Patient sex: M
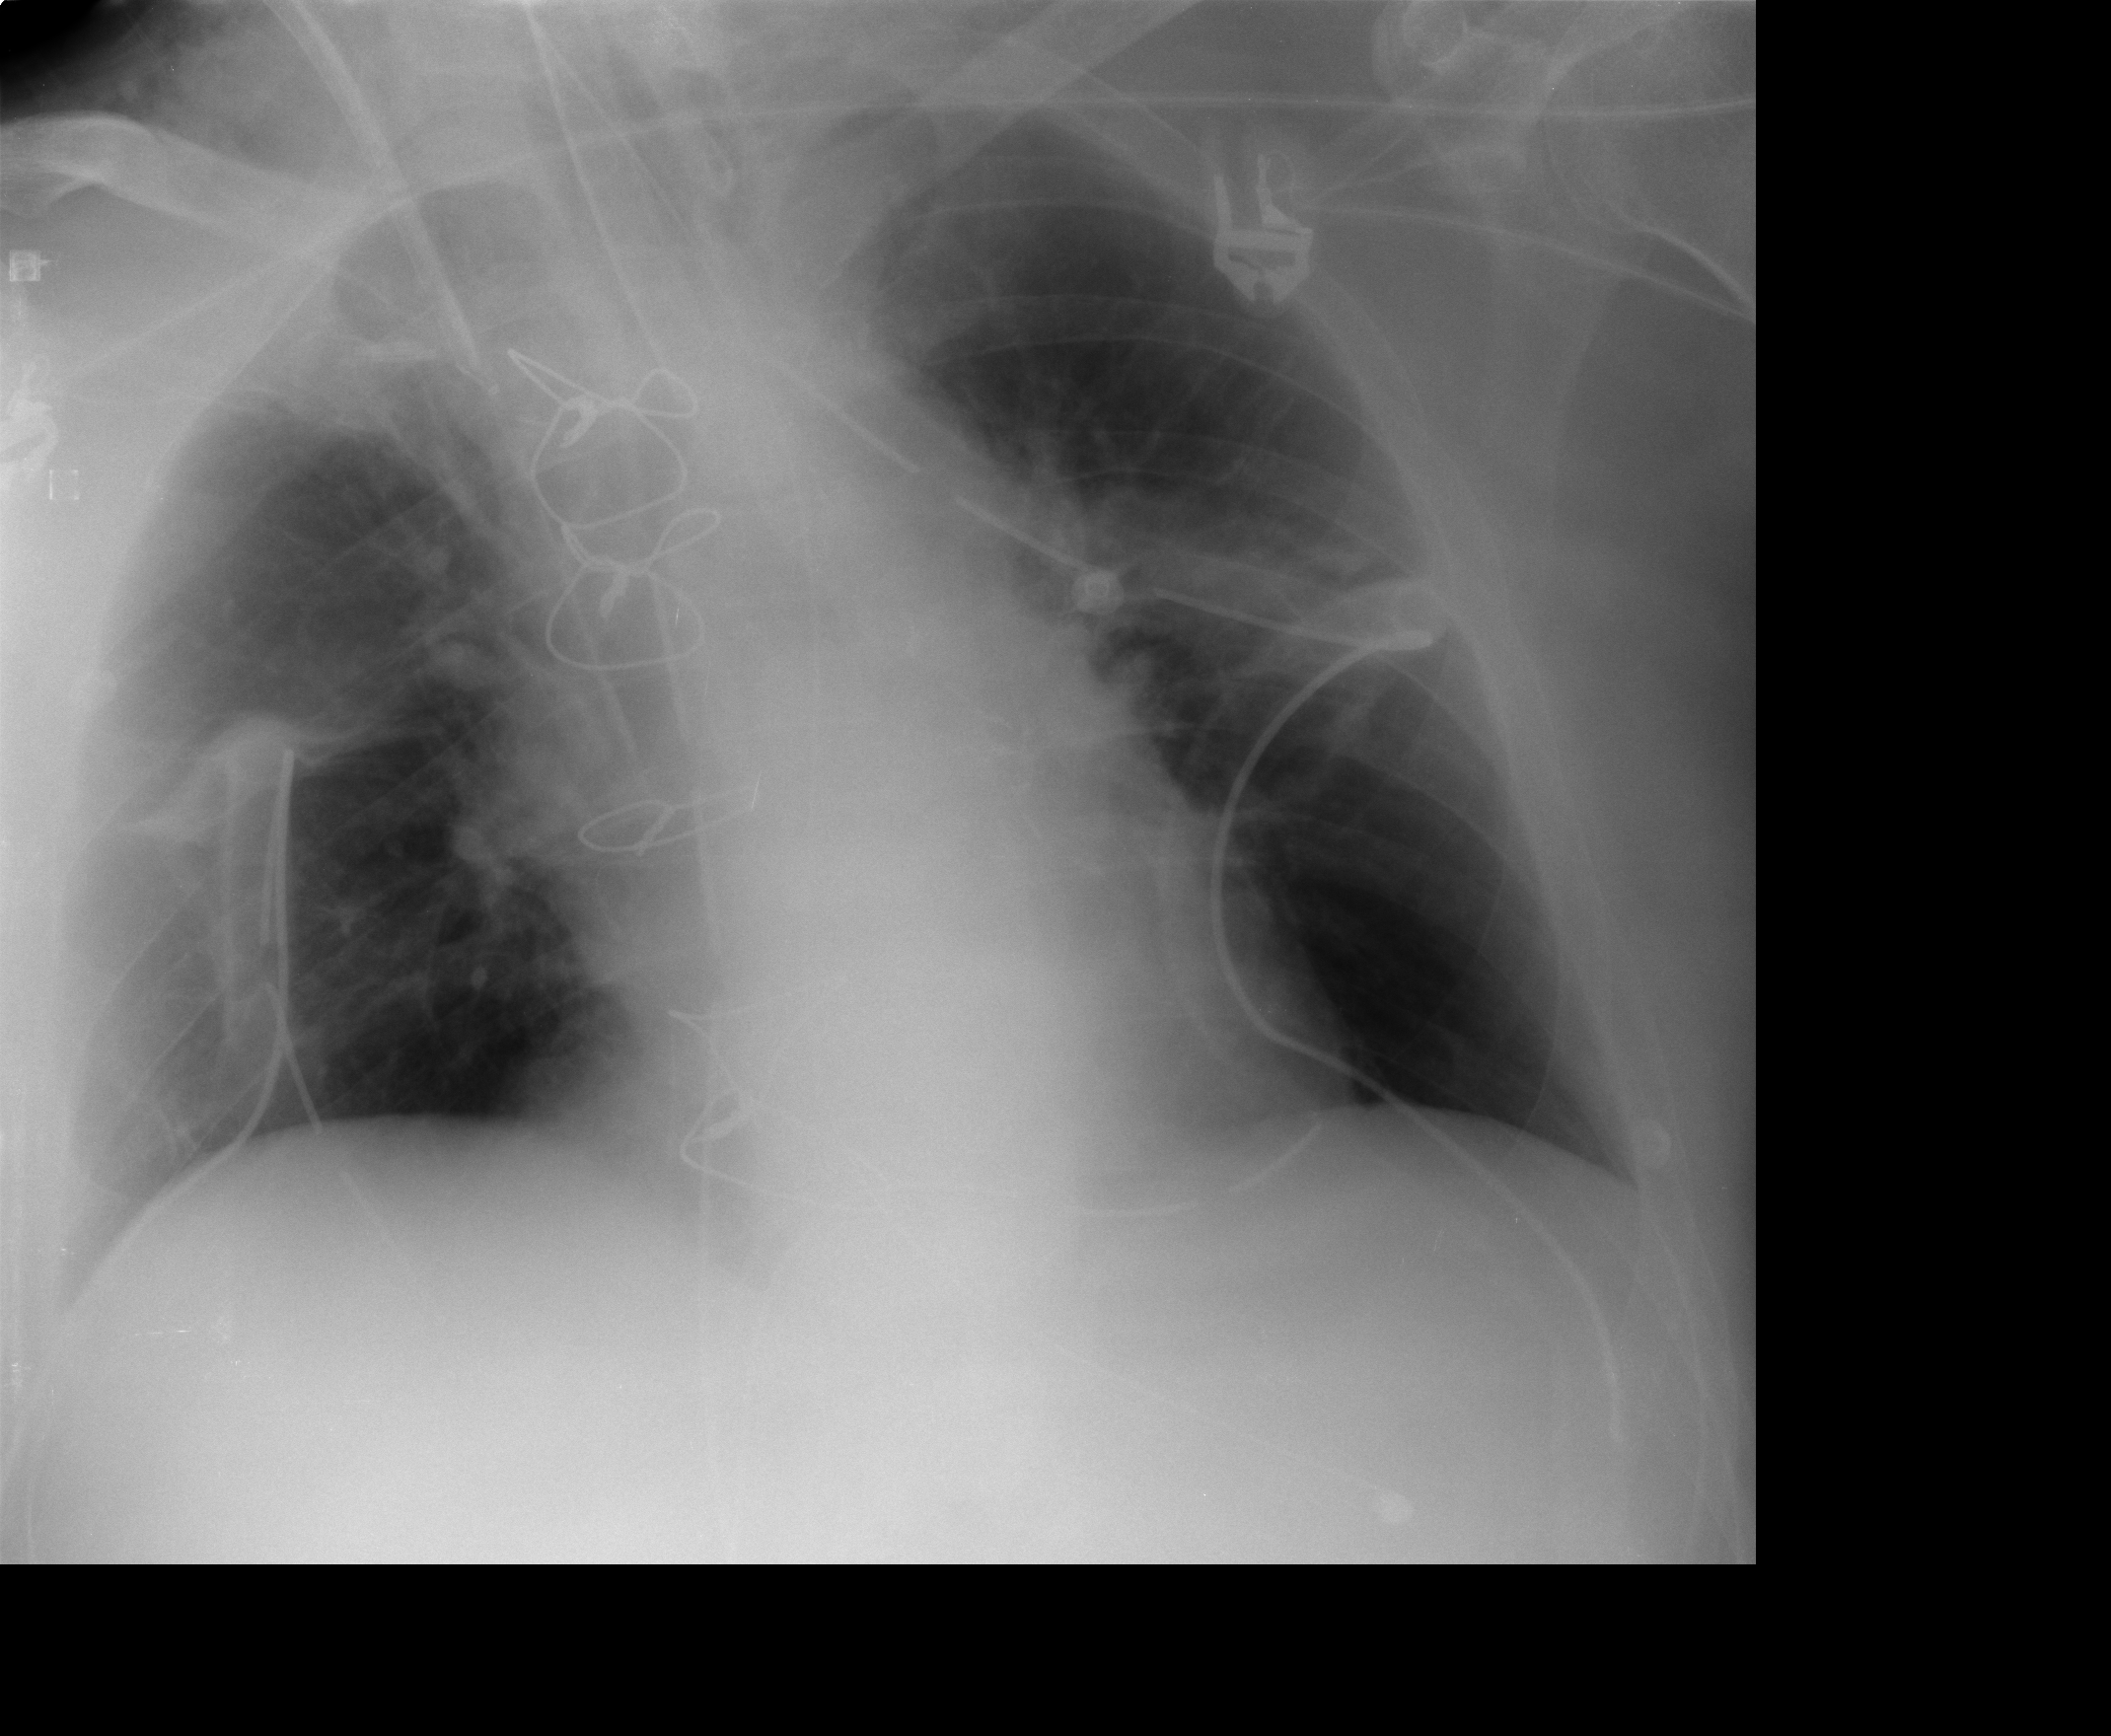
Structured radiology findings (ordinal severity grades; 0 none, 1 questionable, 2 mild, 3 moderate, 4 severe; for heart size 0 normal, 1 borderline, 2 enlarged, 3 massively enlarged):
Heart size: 0
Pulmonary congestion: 1
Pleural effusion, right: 0
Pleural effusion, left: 0
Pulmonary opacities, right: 0
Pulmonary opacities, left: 0
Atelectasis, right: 2
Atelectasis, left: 2